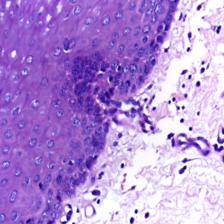
Diagnosis: Normal